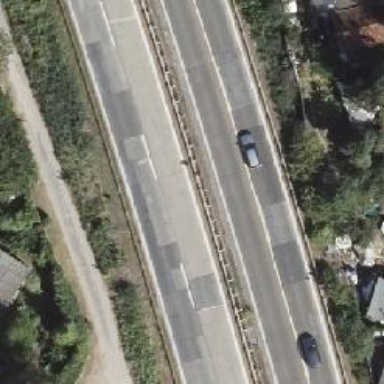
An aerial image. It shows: Asphalt motorway.